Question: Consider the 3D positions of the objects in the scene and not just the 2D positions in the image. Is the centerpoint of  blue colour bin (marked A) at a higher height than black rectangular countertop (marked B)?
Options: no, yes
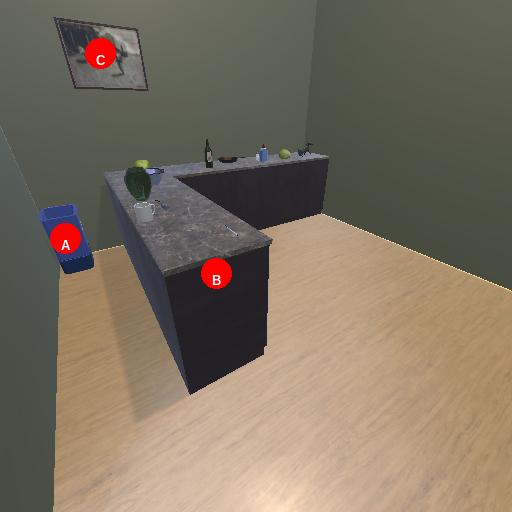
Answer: no